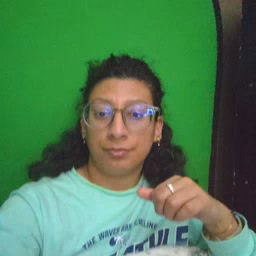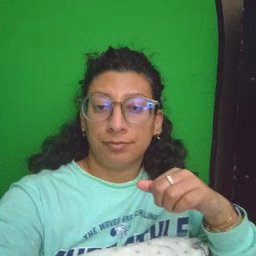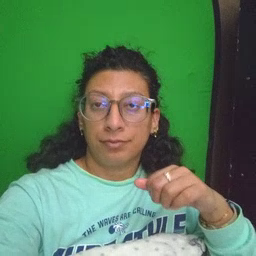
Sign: sick